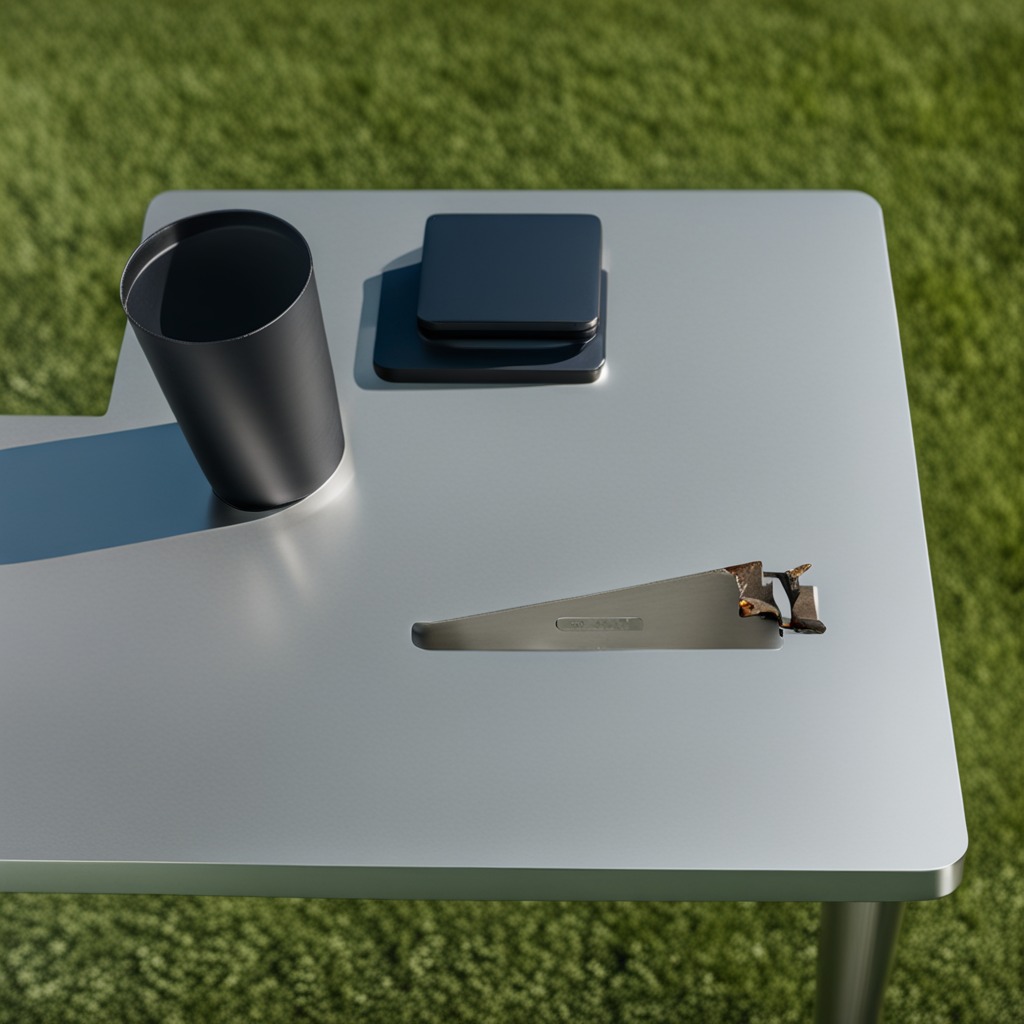
A metal saw is lying on a clean utility table in a temporary outdoor tool station.